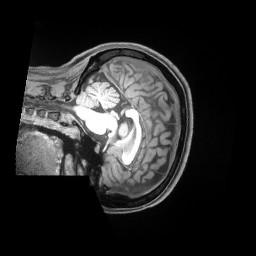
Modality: T1w
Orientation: sagittal
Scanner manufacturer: siemens
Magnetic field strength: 3 T
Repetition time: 2.53 s
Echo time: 0.00169 s